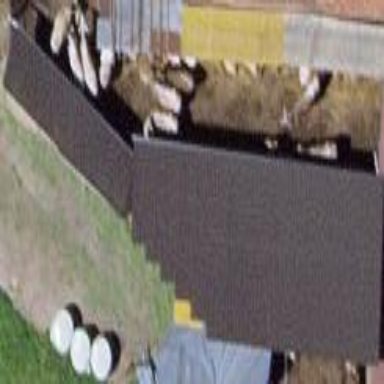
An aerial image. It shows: View of roof of building.